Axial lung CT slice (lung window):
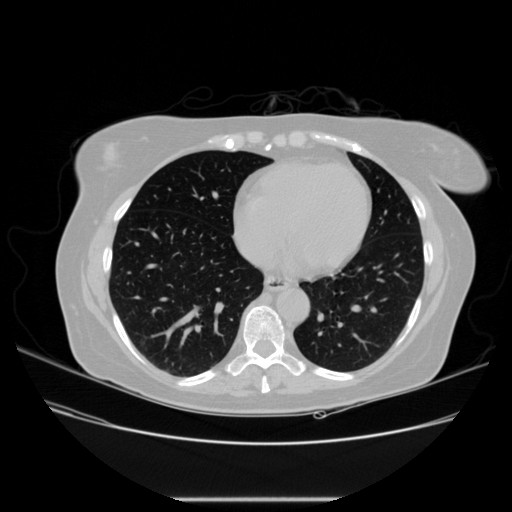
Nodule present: no